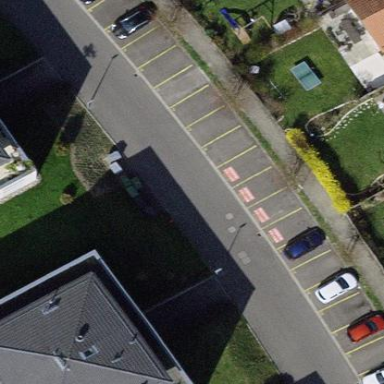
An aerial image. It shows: Street-side parking area.